Question: Please consider the map in the reprex.
I do not want this to become political, but the bottom line is that I need the border between "Northern Cyprus"
"Cyprus" (you find them in ww_ini$name_long) to disappear. All the other borders in the map can stay.
Any idea about how to remove a single border in the map?
Many thanks!
'''
library(tidyverse)
library(rnaturalearth)
library(sf)
#> Linking to GEOS 3.7.1, GDAL 2.4.0, PROJ 5.2.0
ww_ini <- ne_countries(scale = "medium",
type = 'map_units',
returnclass = "sf")
bb <- ne_download(type = "wgs84_bounding_box", category = "physical",
returnclass = "sf")
#> OGR data source with driver: ESRI Shapefile
#> Source: "/tmp/RtmpH6Sa4R", layer: "ne_110m_wgs84_bounding_box"
#> with 1 features
#> It has 2 fields
gpl <- ggplot(data = ww_ini) +
geom_sf( col = "black", lwd = 0.3 )+
coord_sf(xlim=c(-20,45), ylim=c(30, 73) ) +
theme_minimal()
gpl
'''

<URL>
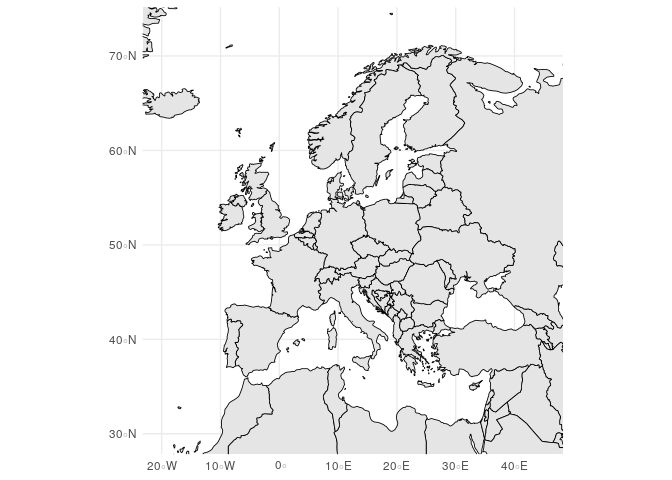
Answer: I suggest the following steps:
- 'summarise()'- 'dplyr::summarise()'-
Sounds kind of complicated, may be easier to comprehend from code:
'''
cyprus <- ww_ini %>%
select(sov_a3) %>%
filter(sov_a3 %in% c("CYP", "CYN")) %>%
mutate(sov_a3 = "PYC") %>% # cyprus spelled backwards
group_by(sov_a3) %>%
summarise()
map_src <- ww_ini %>%
select(sov_a3) %>%
filter(!sov_a3 %in% c("CYP", "CYN")) %>%
bind_rows(cyprus)
gpl <- ggplot(data = map_src ) +
geom_sf( col = "black", lwd = 0.3 )+
coord_sf(xlim=c(-20,45), ylim=c(30, 73) ) +
theme_minimal()
gpl
'''
<URL>